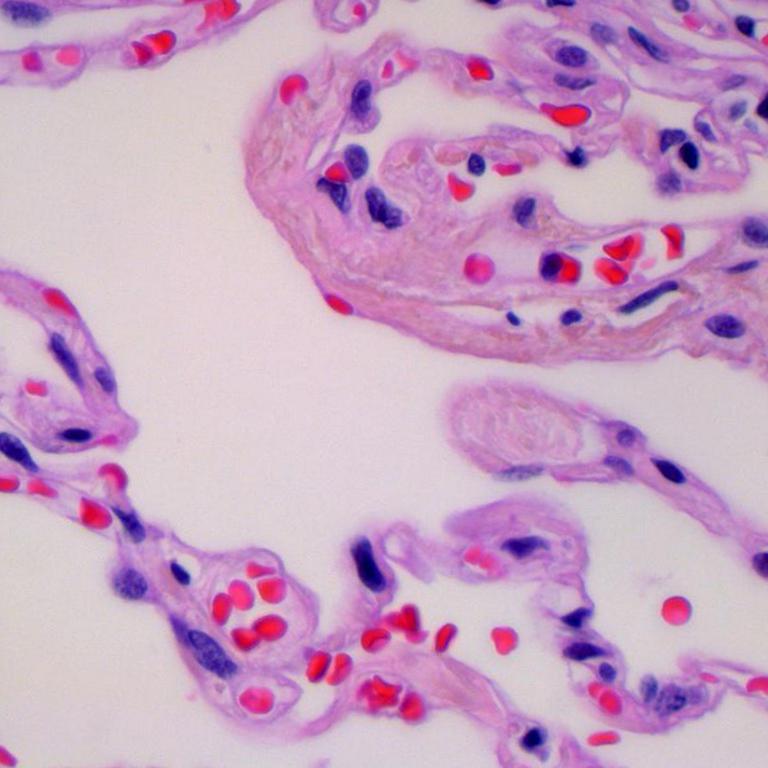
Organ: lung
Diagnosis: benign